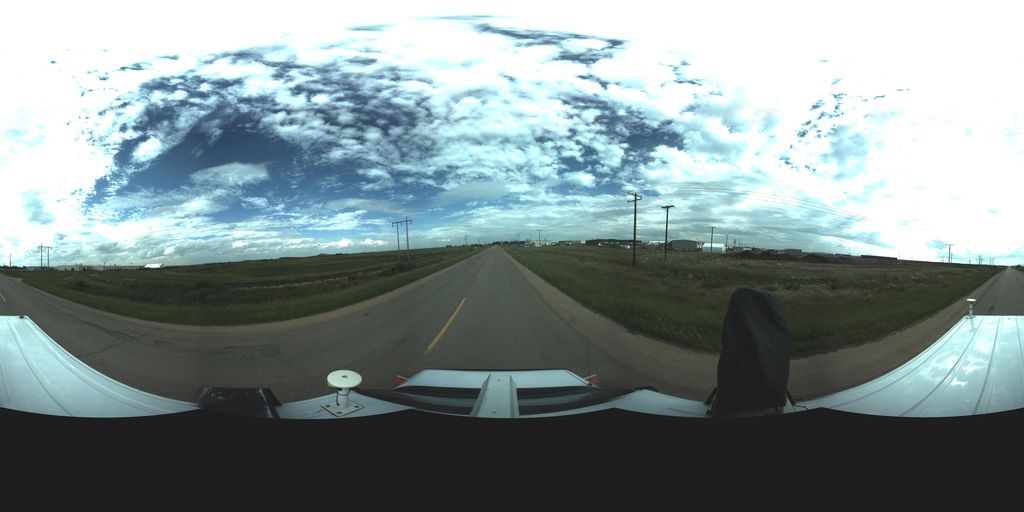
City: saskatoon